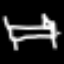
Label: bed